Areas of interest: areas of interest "Extreme Speed Flying Dragon"
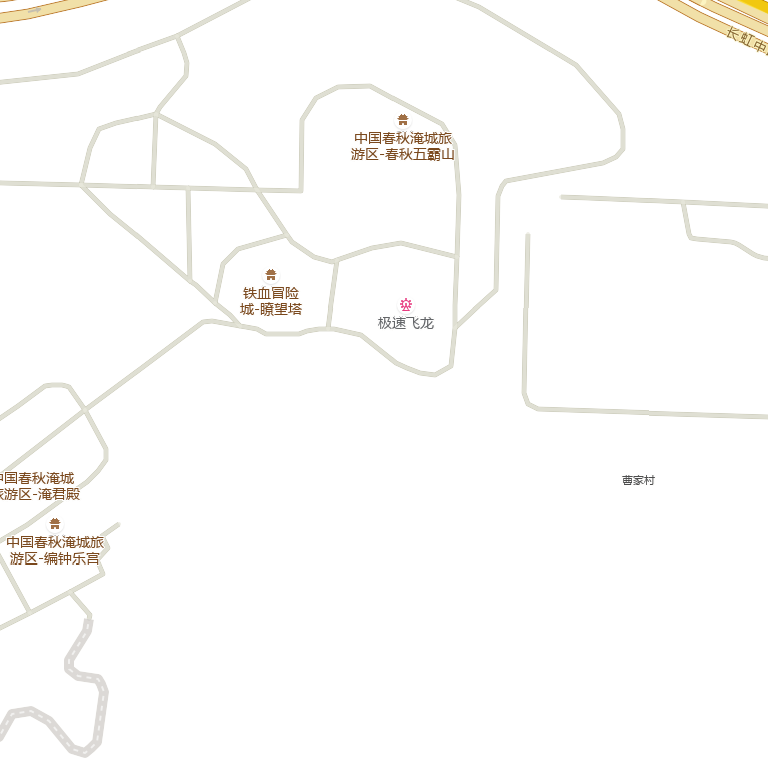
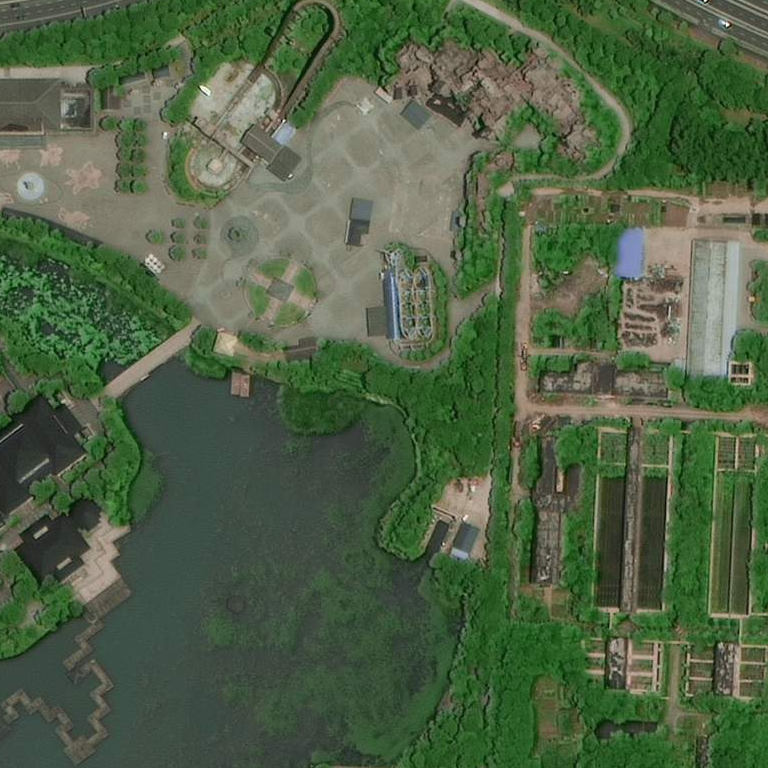